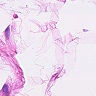
Metastatic tissue present: no